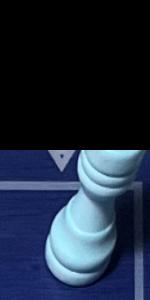
Label: Rook_White